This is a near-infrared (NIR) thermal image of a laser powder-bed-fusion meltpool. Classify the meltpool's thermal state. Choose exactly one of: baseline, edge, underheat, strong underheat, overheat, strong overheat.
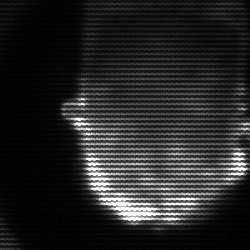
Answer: baseline